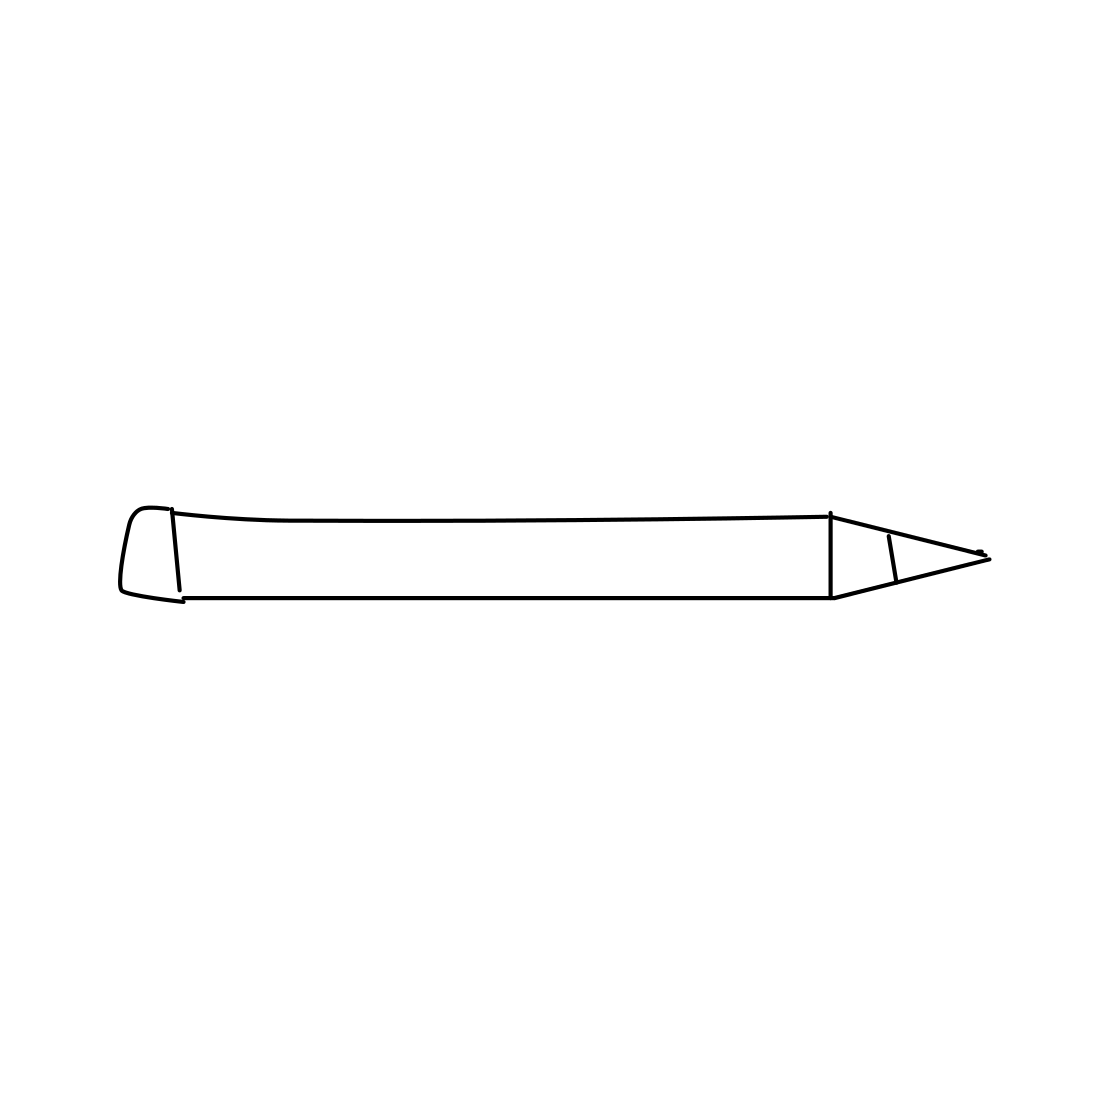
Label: pen